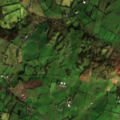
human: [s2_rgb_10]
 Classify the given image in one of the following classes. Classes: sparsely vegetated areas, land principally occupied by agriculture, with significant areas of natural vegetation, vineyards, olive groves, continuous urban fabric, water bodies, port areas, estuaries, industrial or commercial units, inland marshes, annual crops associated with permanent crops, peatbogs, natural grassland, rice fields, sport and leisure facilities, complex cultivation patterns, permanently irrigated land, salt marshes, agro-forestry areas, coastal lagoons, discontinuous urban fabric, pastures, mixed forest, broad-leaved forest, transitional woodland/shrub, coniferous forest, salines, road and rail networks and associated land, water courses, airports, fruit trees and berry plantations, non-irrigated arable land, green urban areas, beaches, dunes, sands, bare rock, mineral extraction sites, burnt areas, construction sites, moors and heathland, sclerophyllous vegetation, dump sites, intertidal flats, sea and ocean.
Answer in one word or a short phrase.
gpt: pastures, land principally occupied by agriculture, with significant areas of natural vegetation